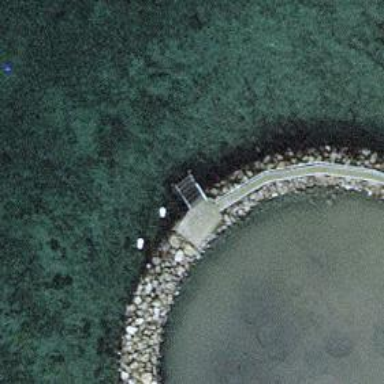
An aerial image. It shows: Man-made pier.